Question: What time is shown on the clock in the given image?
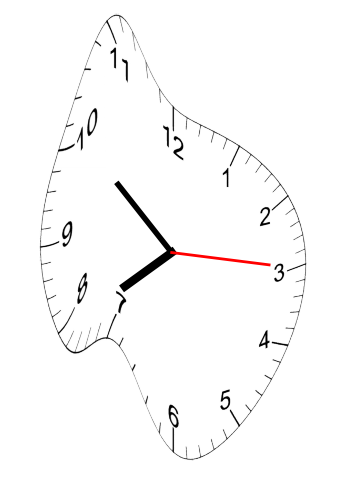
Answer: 07:51:15